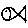
Label: fish